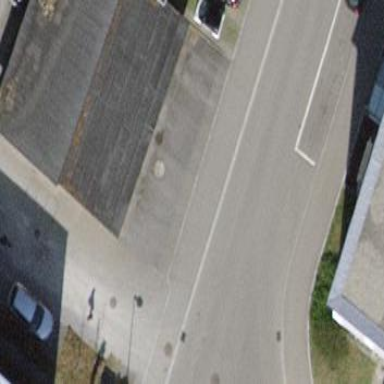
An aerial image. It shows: Group of garages.